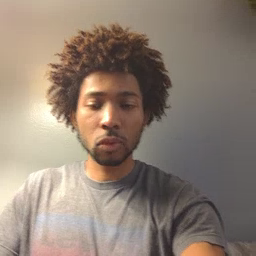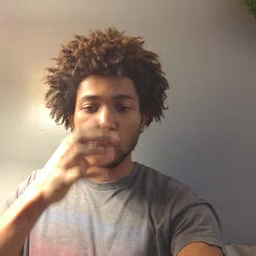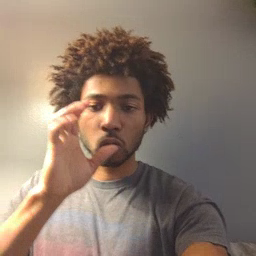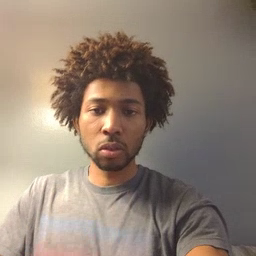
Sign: drink